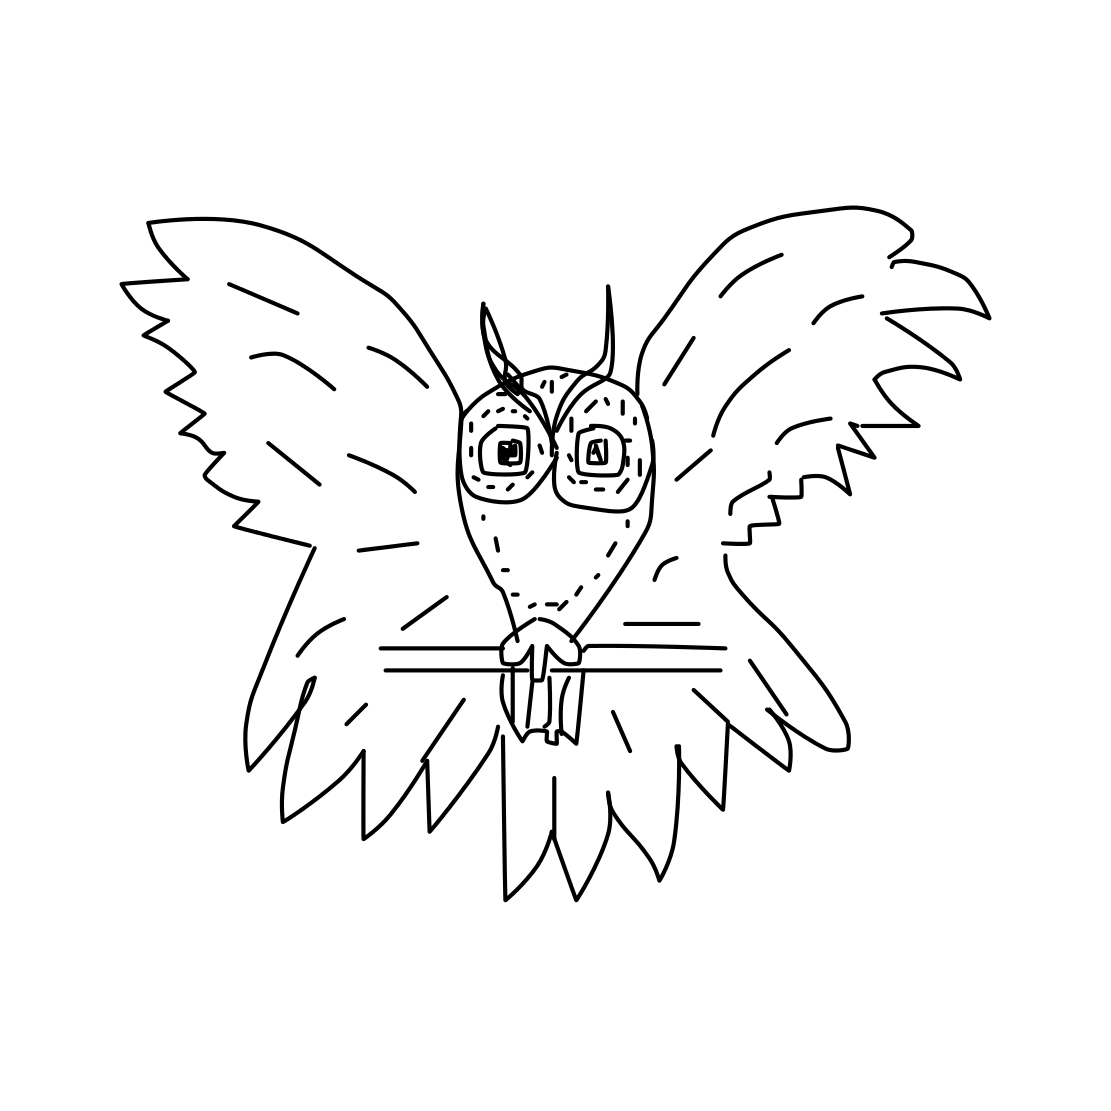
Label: owl